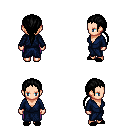
a pixel art fantasy rpg character, female body template, human, light skin, blue robe, magenta pants, black ponytail hairstyle, black slippers, four views (front, back, left, right), 2x2 character sprite sheet, small pixel art, hard edges, no anti-aliasing